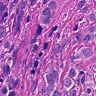
Metastatic tissue present: yes